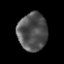
Tissue: prostate
Cell type: T cells
Senescence score: 0.3139
Nuclear area (px): 1090
Mean DAPI intensity: 81.829